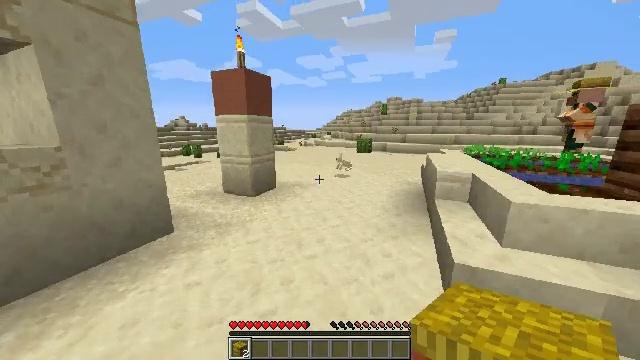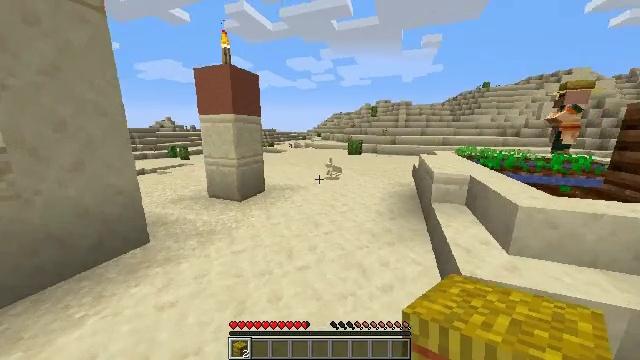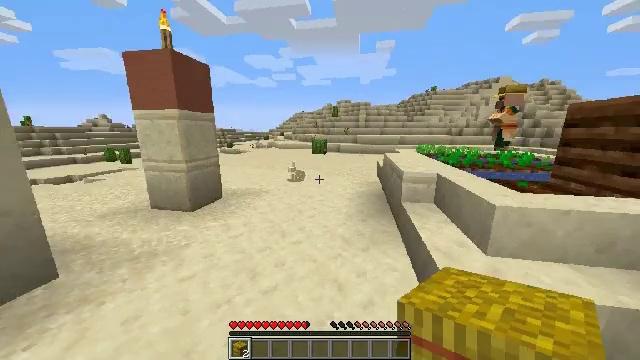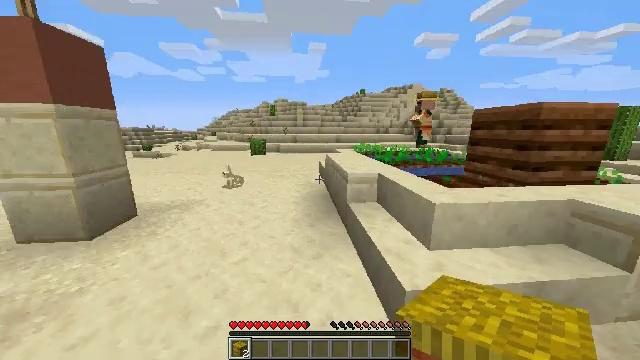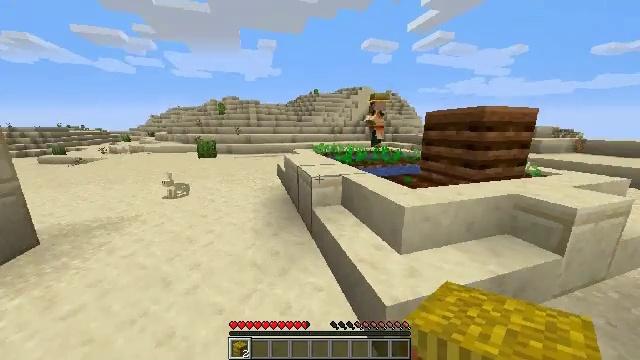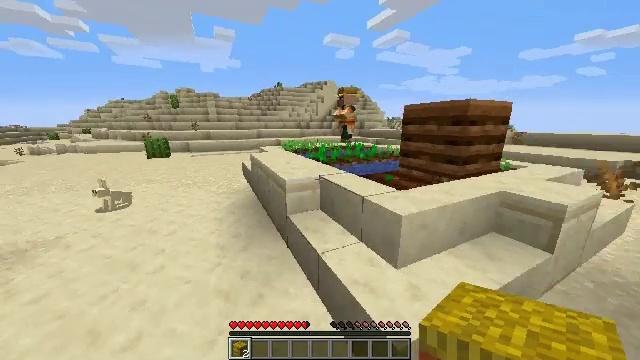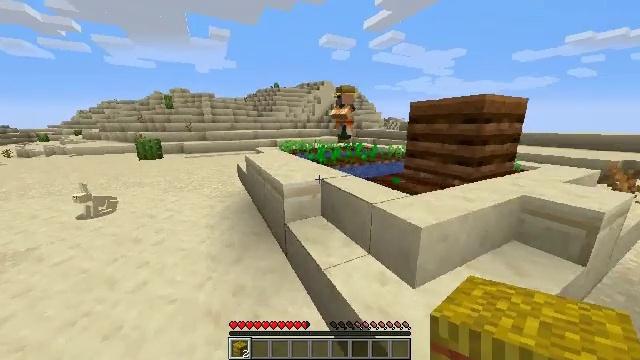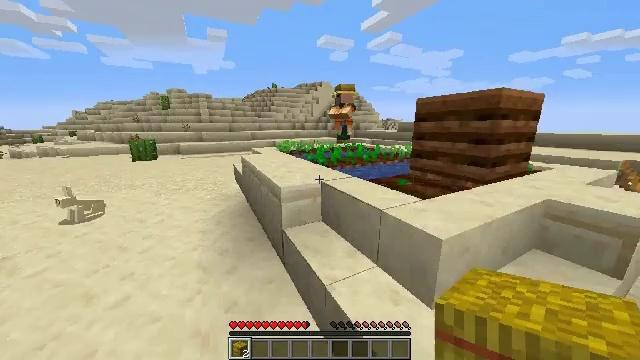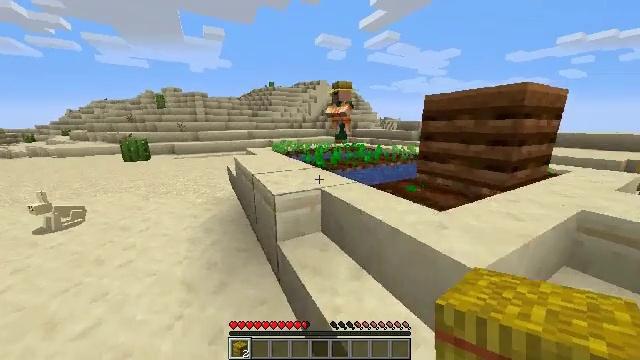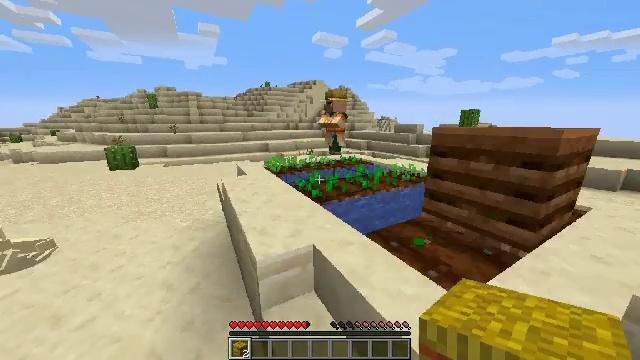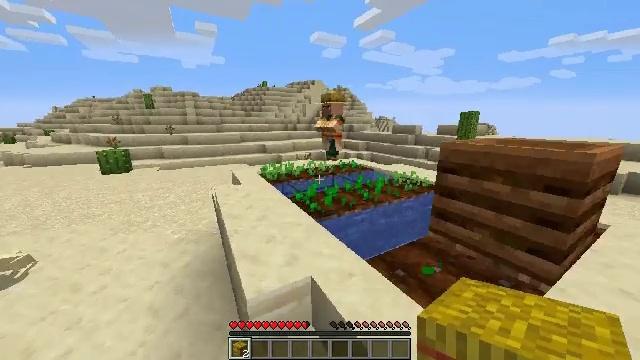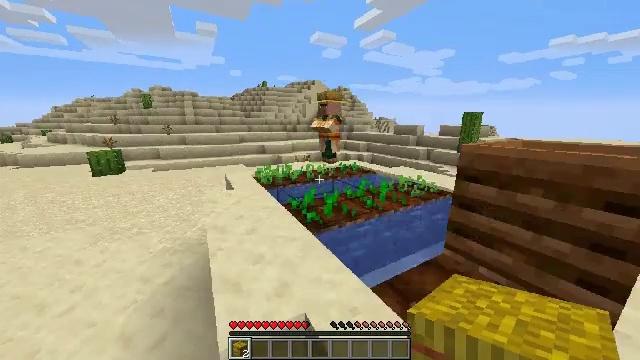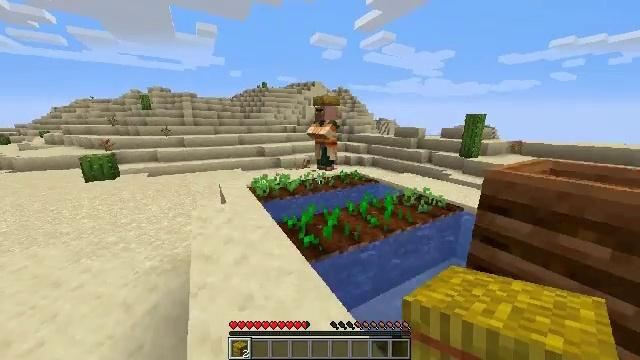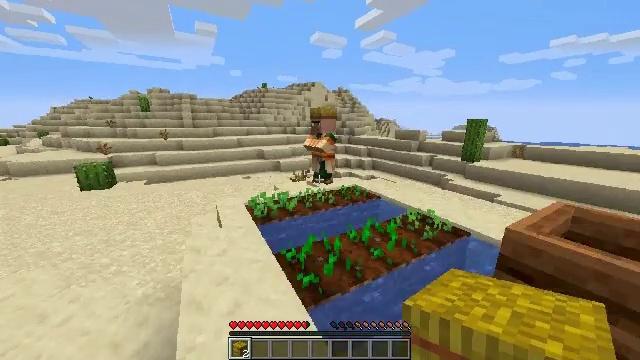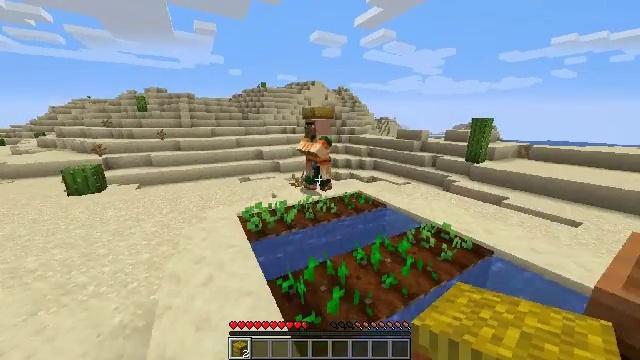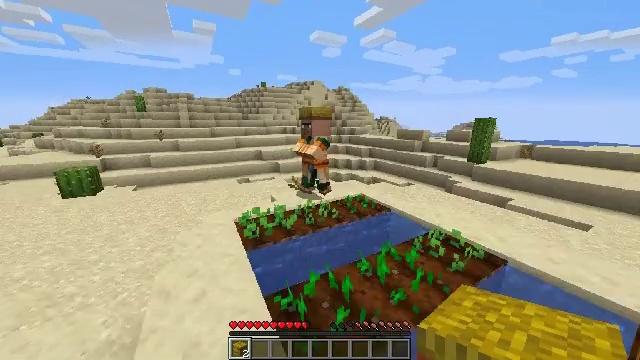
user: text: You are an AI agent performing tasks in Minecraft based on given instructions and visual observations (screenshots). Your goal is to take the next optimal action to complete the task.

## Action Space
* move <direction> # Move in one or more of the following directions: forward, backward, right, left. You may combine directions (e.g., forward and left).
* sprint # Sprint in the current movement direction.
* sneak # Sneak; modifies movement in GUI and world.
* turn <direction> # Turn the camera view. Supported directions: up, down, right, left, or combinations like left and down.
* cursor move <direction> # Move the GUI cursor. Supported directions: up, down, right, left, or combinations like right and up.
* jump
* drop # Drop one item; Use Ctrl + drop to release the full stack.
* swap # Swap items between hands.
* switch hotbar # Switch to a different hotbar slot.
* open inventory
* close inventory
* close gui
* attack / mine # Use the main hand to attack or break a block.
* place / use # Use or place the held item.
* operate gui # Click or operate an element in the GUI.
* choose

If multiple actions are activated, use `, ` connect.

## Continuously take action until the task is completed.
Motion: motion action
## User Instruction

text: Drop a hay block.
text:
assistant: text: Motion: move forward, sprint, turn right
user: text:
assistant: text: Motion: move forward, sprint, turn right
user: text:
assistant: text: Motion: move forward, sprint, turn right
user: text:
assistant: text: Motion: move forward, sprint, turn right
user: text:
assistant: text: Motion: move forward, sprint, turn right and down
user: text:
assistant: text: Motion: move forward, sprint
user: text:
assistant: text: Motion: move forward, sprint
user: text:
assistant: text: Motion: move forward, sprint
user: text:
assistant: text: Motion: move forward, sprint, jump
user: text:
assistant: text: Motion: move forward, sprint, jump
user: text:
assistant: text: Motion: move forward, sprint, jump
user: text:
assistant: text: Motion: move forward, sprint, jump
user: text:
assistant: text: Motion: move forward, sprint, jump
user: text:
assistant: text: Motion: move forward, sprint, jump
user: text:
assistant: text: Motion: move forward, sprint, jump
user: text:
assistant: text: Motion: move forward, sprint, jump
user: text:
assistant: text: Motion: move forward and move left, sprint, jump
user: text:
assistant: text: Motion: move forward and move left, sprint, turn right, jump
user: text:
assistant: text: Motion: move forward and move left, sprint, turn right, jump
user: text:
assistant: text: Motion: move forward and move left, sprint, jump
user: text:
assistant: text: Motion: move forward and move left, sprint, turn right, jump
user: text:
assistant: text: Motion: move forward and move left, sprint, jump
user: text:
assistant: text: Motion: move forward and move left, sprint, jump
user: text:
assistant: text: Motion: move forward and move left, sprint, turn right, jump
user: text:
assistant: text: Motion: move forward and move left, sprint, turn right, jump
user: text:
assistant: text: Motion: move forward and move left, sprint, turn right, jump
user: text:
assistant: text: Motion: move forward and move left, sprint, turn right, jump
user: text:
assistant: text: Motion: move forward, sprint, turn right and down, jump
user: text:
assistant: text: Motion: move forward, sprint, turn right, jump
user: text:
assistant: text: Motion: move forward, sprint, turn right, jump